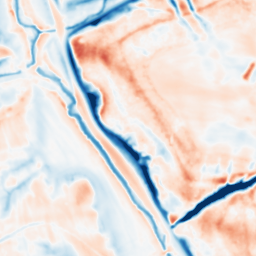
Category: multiscale
Decomposition family: dog_multiscale
Decomposition parameters: sigma_ratio: 2
n_scales: 3
base_sigma: 1
Upsampling method: bicubic
Upsampling parameters: scale: 2
Upsampling scale: 2